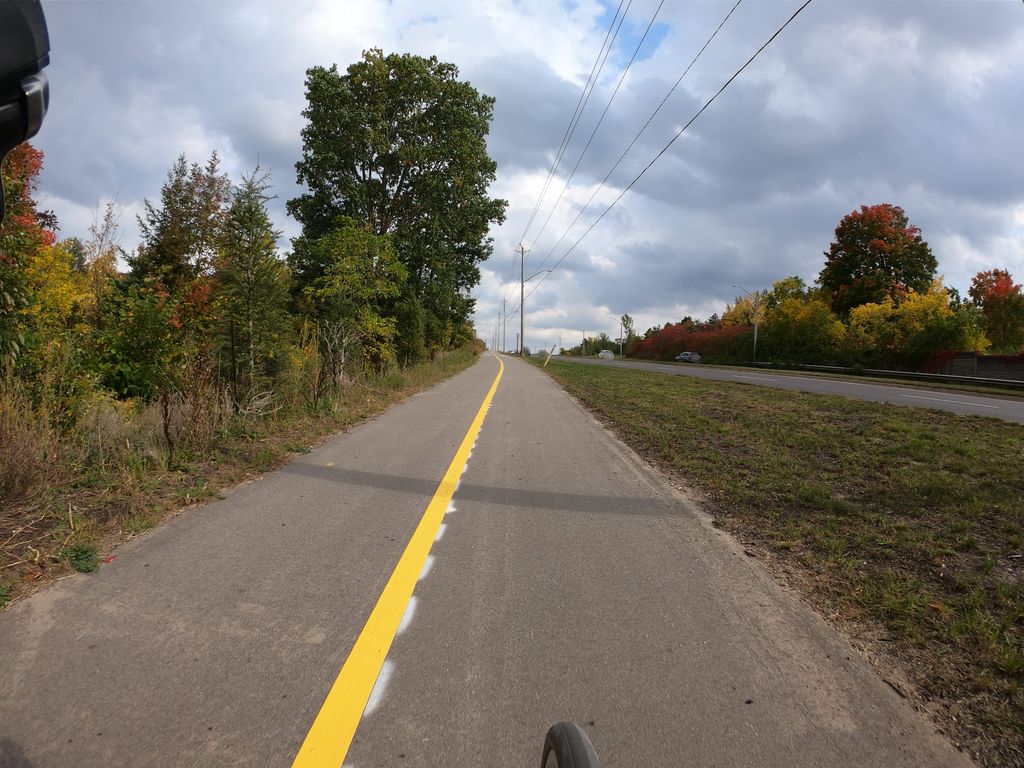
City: kitchener-waterloo